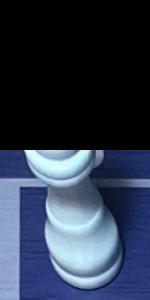
Label: King_White